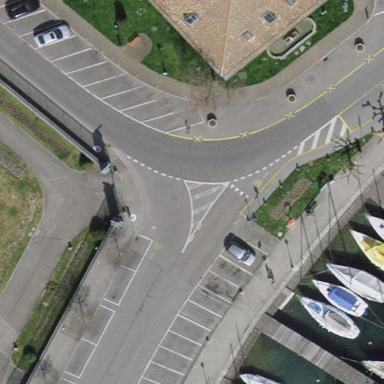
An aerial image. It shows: Parking area with surface.